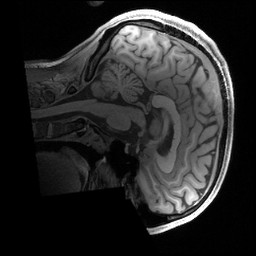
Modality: T1w
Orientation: sagittal
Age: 24
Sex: male
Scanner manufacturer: siemens
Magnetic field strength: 3 T
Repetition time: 2.4 s
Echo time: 0.00224 s